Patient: sex M, age 76
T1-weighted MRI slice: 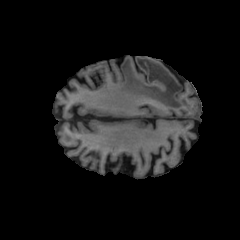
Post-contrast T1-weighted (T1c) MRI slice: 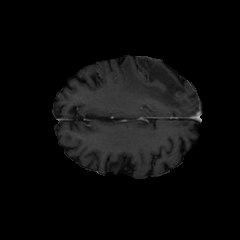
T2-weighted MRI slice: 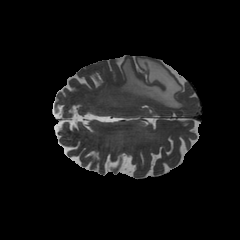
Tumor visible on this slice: yes
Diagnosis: Glioblastoma, IDH-wildtype
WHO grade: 4